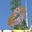
Label: 0